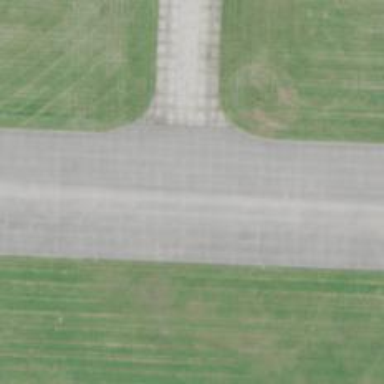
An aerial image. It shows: Image of taxiway at airport.